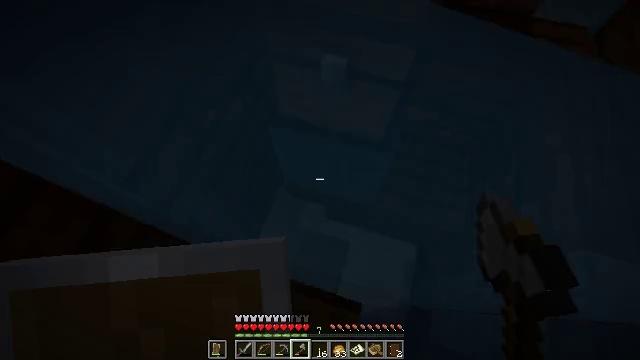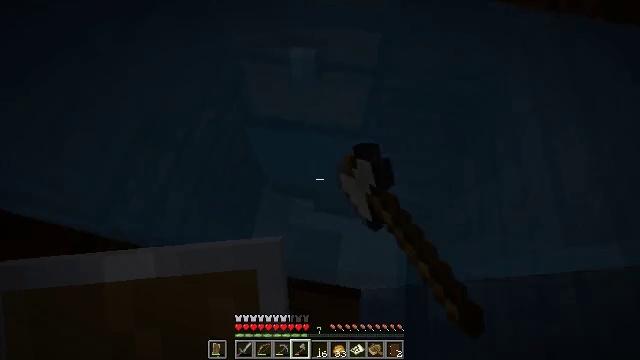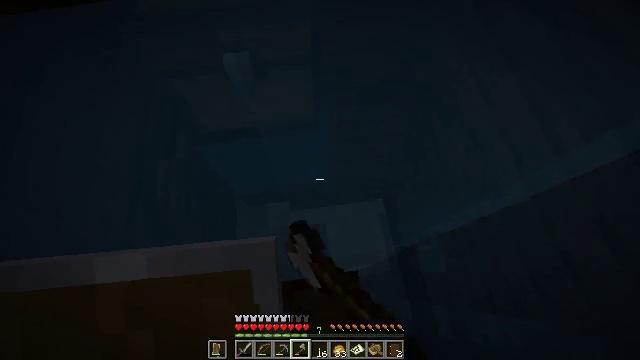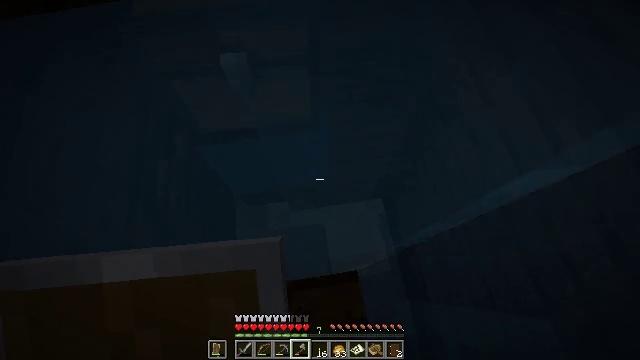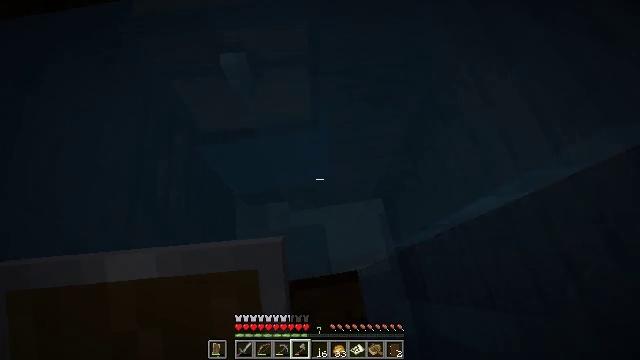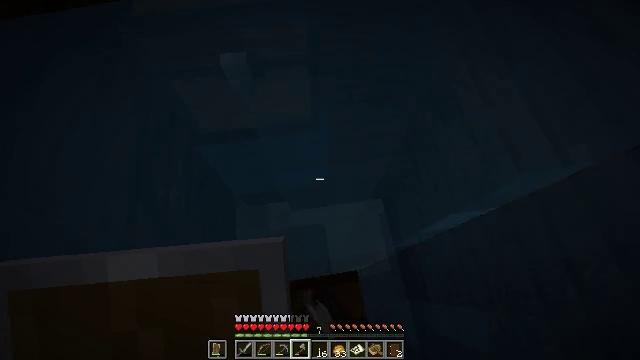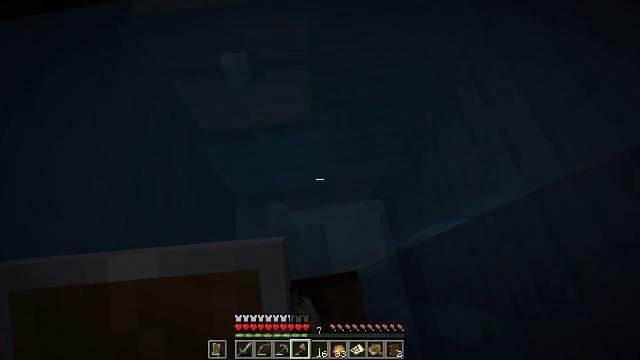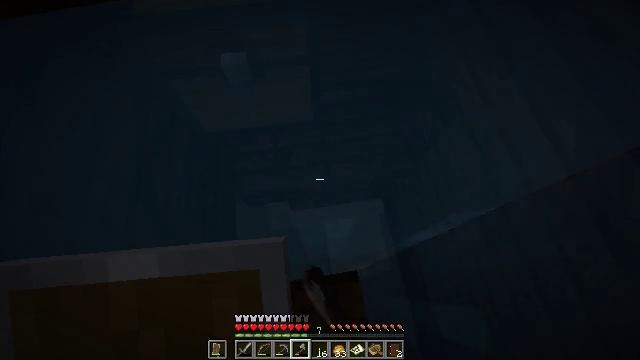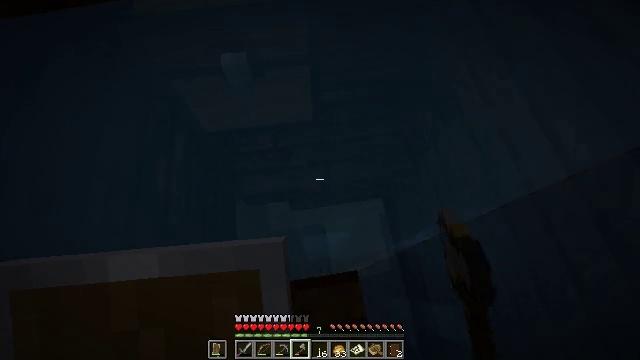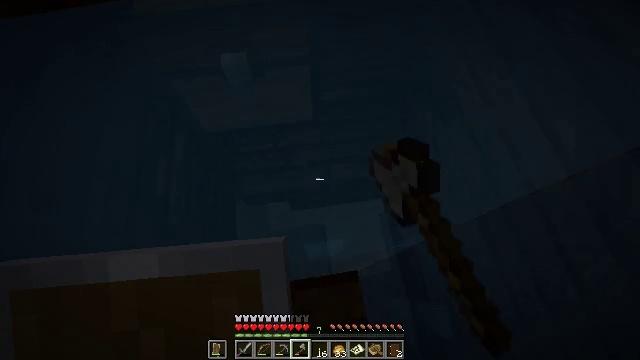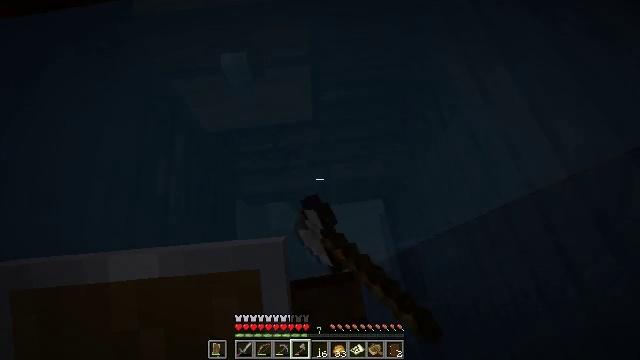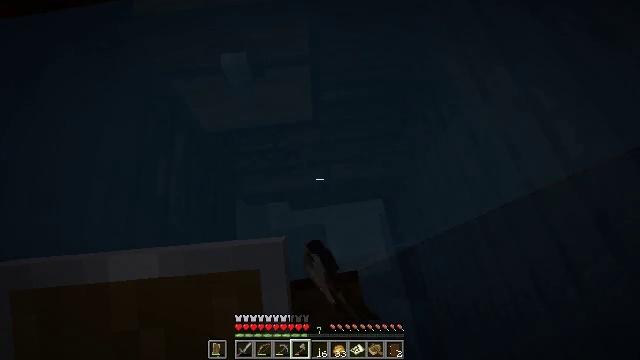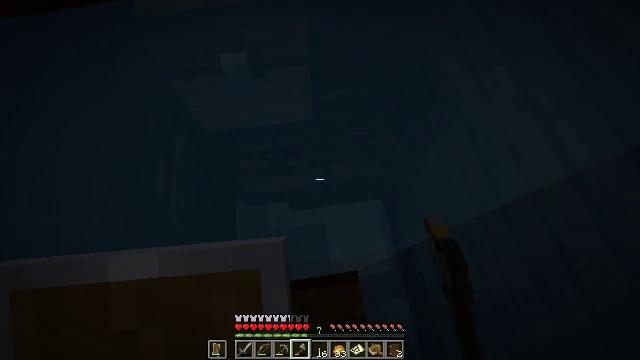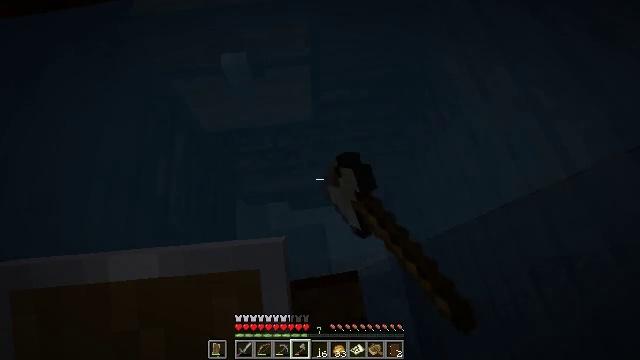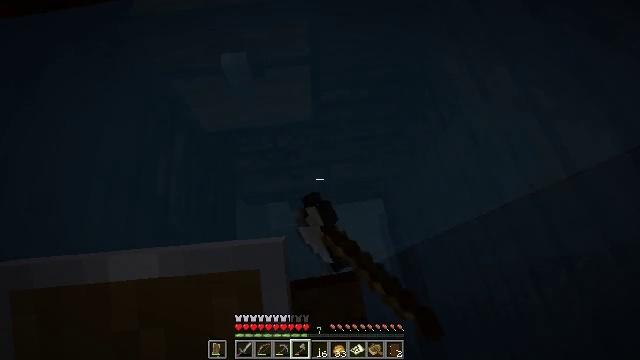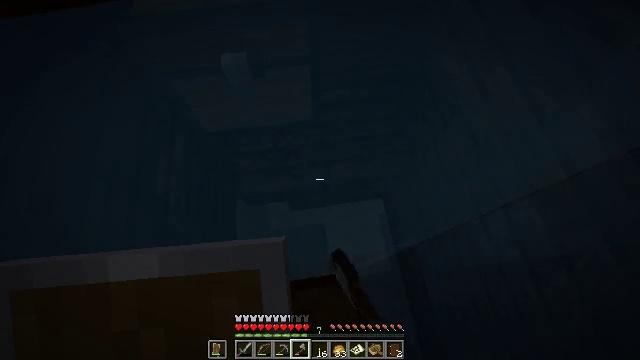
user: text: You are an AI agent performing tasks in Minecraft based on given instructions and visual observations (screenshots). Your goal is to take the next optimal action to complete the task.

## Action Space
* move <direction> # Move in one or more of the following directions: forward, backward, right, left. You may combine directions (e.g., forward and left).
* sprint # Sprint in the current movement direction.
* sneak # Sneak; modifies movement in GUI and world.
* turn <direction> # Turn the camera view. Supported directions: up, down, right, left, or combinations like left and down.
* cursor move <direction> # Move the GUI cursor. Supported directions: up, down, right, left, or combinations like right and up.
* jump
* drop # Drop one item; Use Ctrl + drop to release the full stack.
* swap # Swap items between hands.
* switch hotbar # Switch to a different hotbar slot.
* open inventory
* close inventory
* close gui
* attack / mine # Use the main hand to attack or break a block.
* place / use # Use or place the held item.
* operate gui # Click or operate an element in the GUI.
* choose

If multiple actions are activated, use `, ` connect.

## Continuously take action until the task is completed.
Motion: motion action
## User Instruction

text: Attack the dark oak stairs to gather the materials.
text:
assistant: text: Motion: turn right and down, attack / mine
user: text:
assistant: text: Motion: turn right and down, attack / mine
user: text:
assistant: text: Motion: attack / mine
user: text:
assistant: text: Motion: attack / mine
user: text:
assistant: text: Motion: attack / mine
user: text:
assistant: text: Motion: attack / mine
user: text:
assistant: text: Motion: attack / mine
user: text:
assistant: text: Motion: attack / mine
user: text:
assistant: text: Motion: attack / mine
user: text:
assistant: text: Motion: attack / mine
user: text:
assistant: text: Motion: attack / mine
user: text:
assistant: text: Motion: attack / mine
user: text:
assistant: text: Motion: attack / mine
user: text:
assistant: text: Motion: attack / mine
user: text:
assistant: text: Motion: attack / mine
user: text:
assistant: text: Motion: attack / mine
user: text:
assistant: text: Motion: attack / mine
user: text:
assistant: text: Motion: turn right, attack / mine
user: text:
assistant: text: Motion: attack / mine
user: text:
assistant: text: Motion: attack / mine
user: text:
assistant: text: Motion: attack / mine
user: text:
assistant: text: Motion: turn right and up, attack / mine
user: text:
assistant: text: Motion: attack / mine